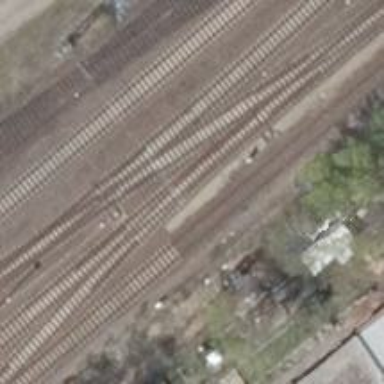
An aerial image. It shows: Railway switch.